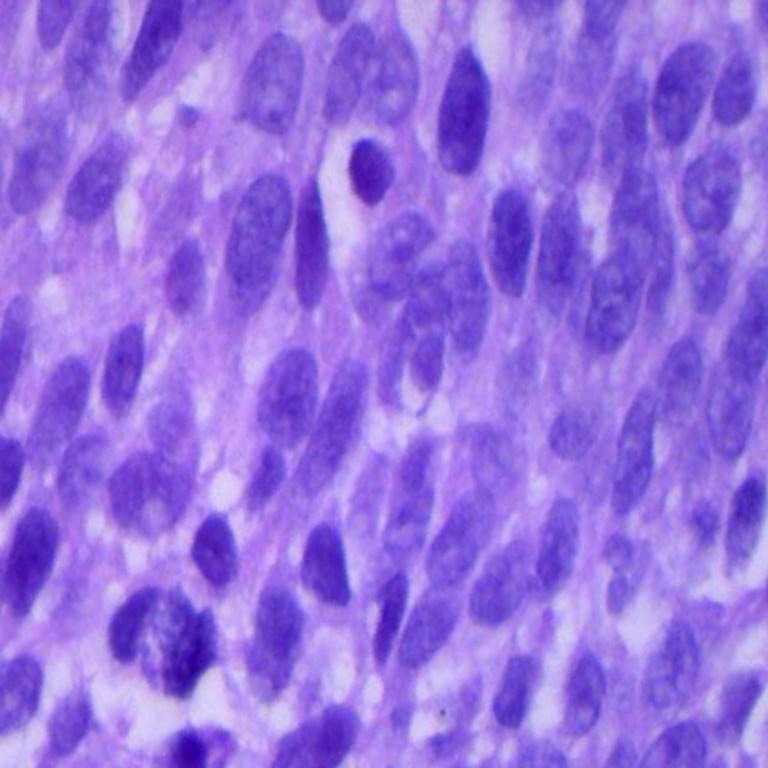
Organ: lung
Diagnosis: squamous carcinomas